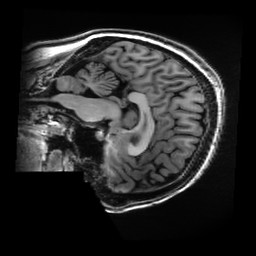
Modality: T1w
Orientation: sagittal
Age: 30
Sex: female
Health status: healthy
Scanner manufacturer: ge
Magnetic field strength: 3 T
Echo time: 0.0052 s